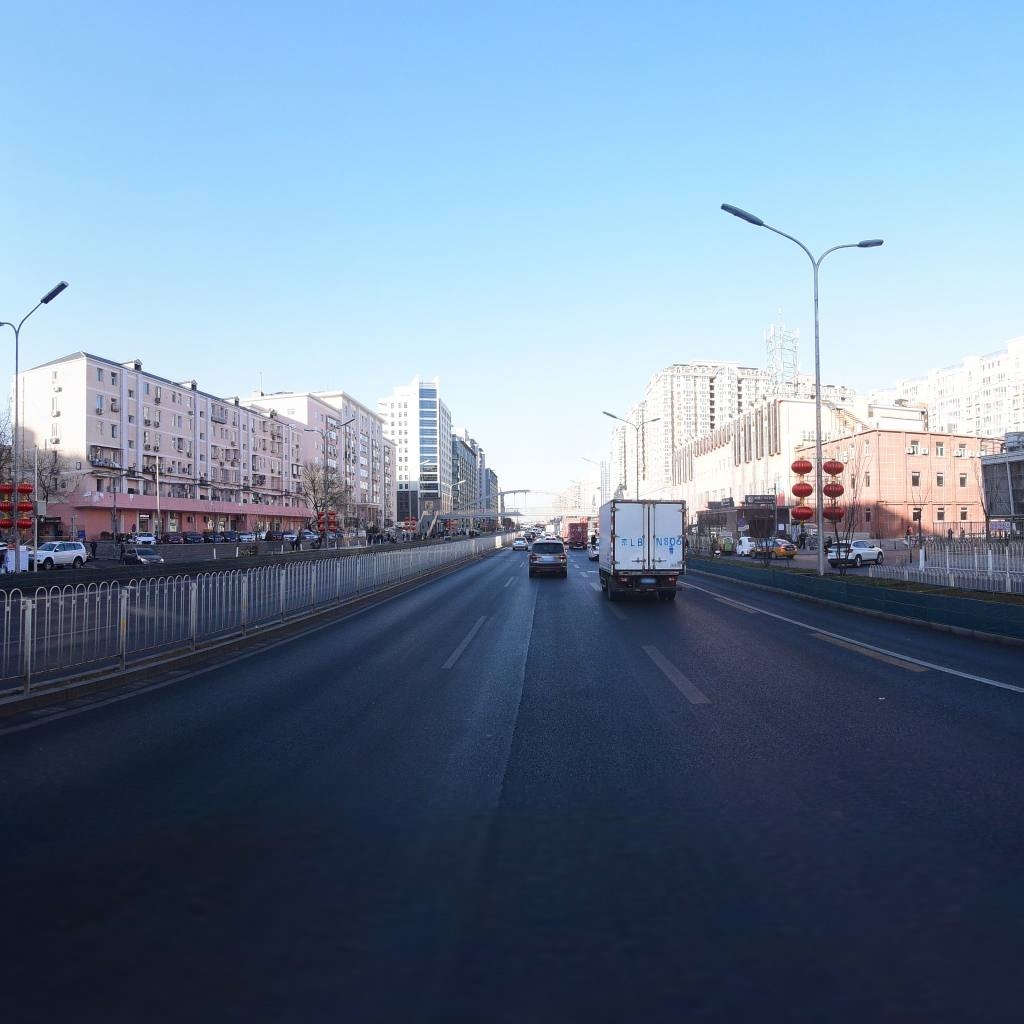
Region: Dongcheng
Road damage annotations: longitudinal crack